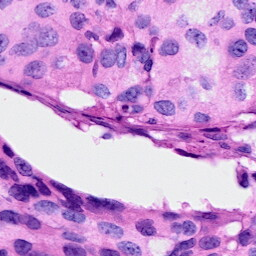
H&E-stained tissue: Breast